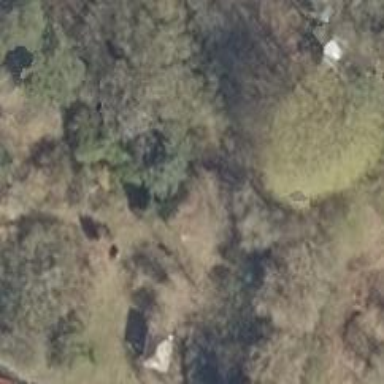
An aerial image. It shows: Isolated dwelling in the countryside.